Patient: sex M, age 45
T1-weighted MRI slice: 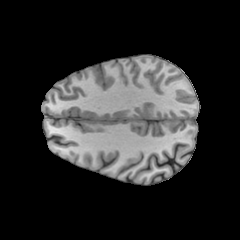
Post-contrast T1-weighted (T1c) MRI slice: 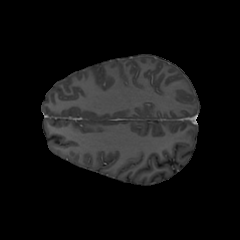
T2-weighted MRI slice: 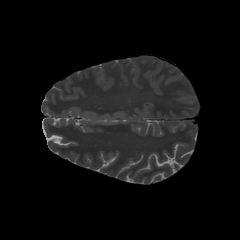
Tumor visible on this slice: no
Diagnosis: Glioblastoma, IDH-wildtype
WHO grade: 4